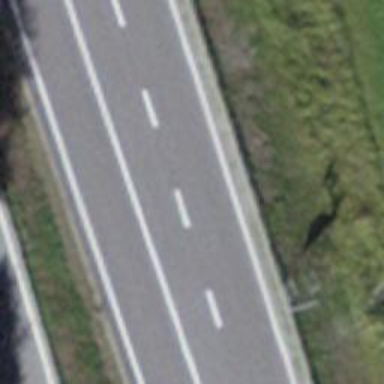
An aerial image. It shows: Primary highway.